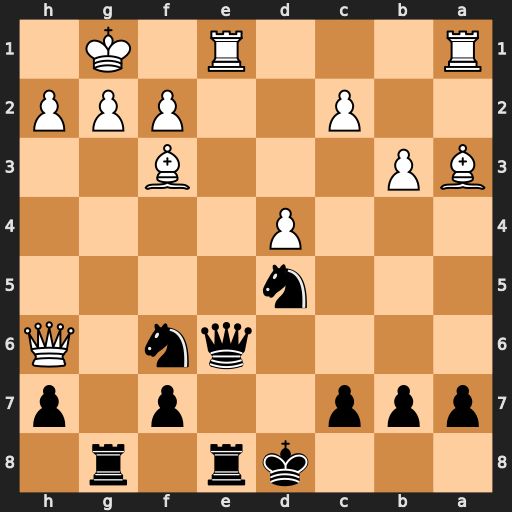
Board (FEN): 3kr1r1/ppp2p1p/4qn1Q/3n4/3P4/BP3B2/2P2PPP/R3R1K1
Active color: b
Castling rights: -
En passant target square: -
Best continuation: Qxe1+ Rxe1 Rxe1#